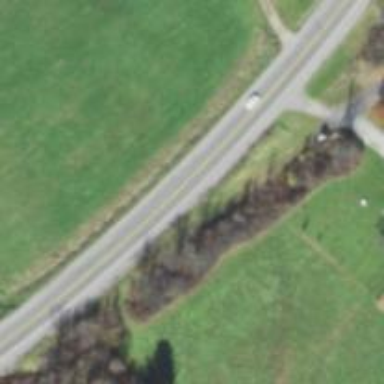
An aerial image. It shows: Abandoned road.